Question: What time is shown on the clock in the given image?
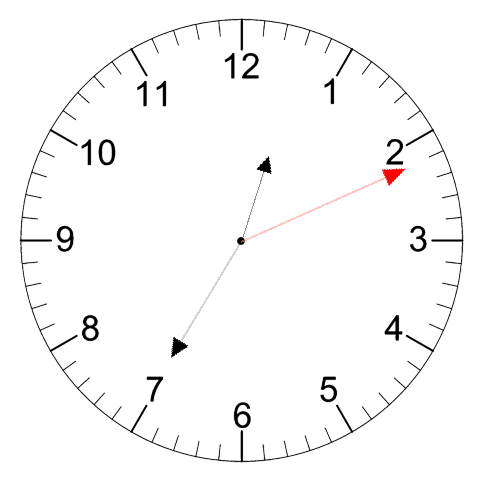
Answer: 12:35:11